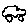
Label: car